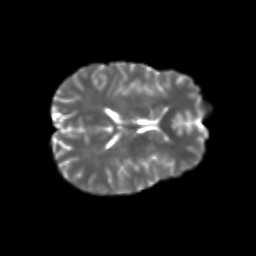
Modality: T2w
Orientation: axial
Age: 26
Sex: male
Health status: healthy
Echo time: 0.074 s